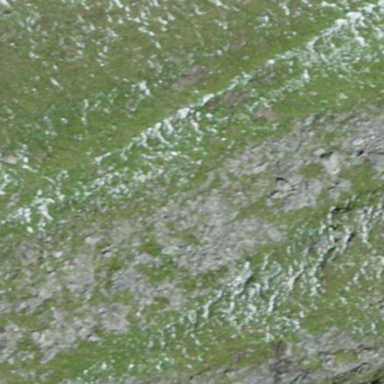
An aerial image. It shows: Natural scree.